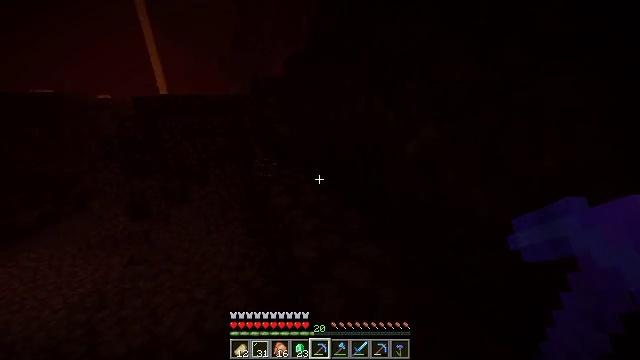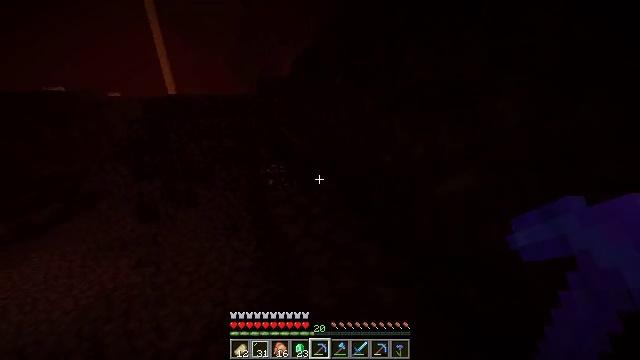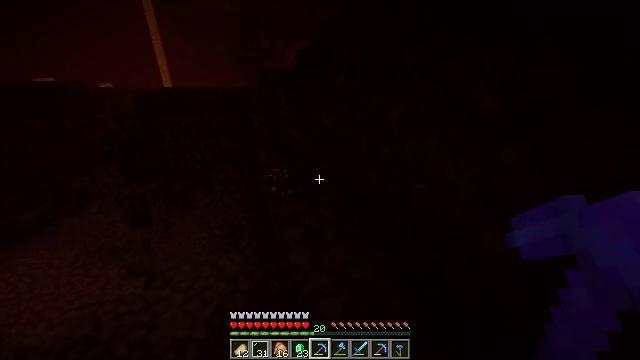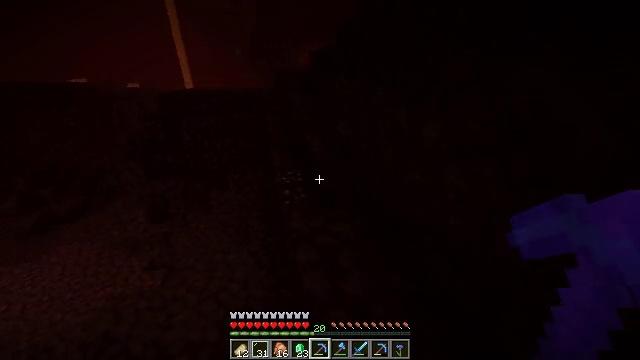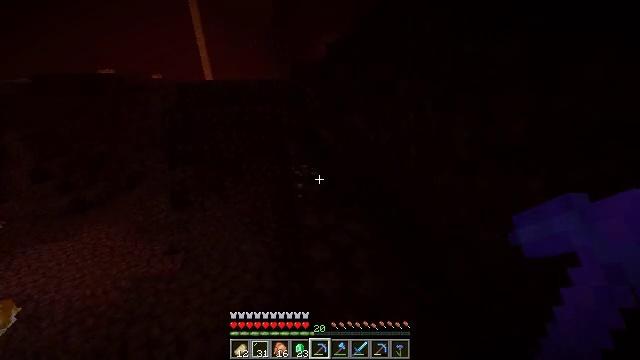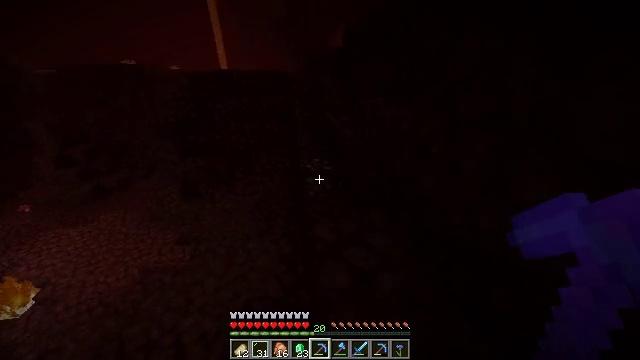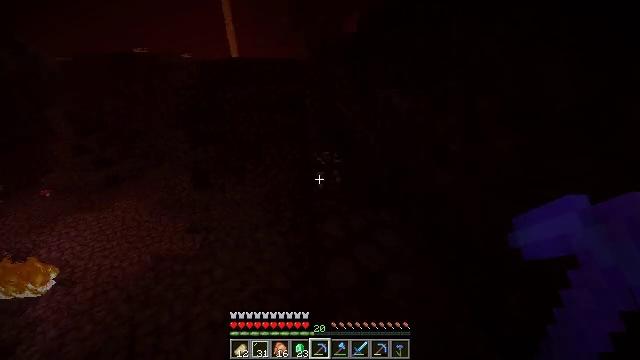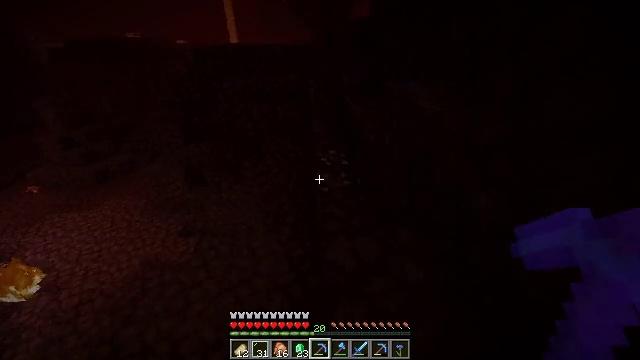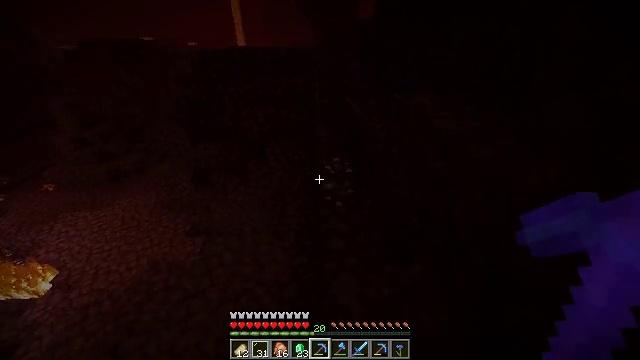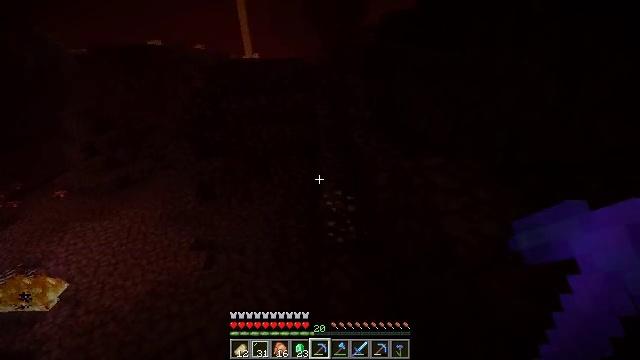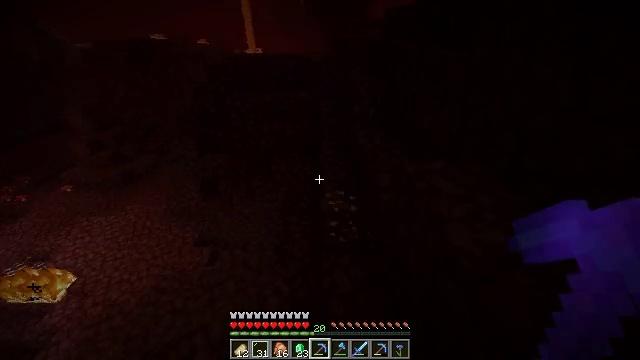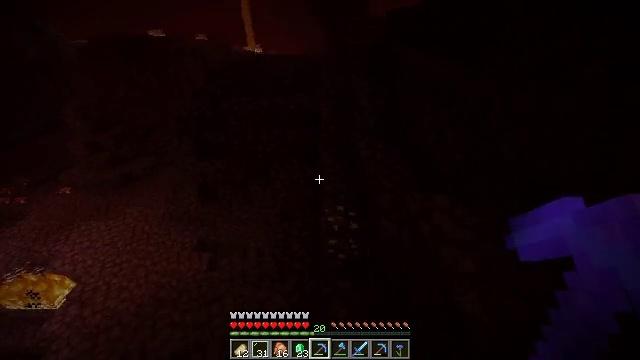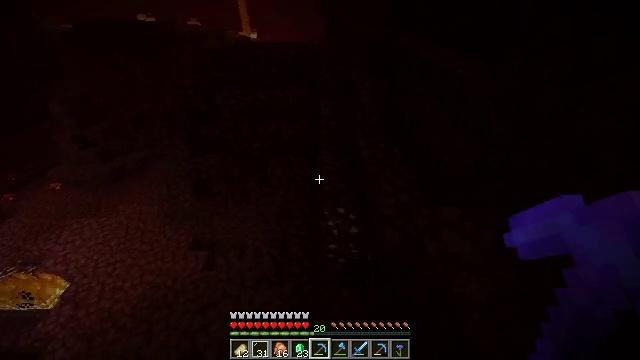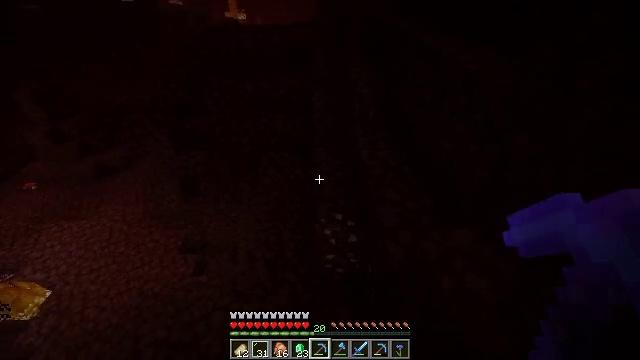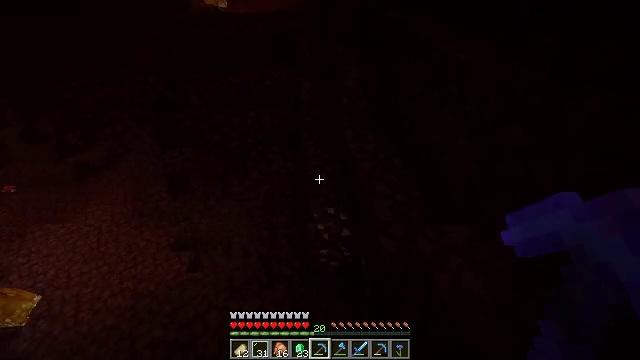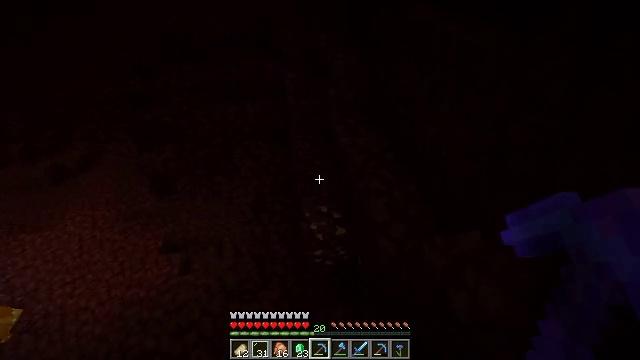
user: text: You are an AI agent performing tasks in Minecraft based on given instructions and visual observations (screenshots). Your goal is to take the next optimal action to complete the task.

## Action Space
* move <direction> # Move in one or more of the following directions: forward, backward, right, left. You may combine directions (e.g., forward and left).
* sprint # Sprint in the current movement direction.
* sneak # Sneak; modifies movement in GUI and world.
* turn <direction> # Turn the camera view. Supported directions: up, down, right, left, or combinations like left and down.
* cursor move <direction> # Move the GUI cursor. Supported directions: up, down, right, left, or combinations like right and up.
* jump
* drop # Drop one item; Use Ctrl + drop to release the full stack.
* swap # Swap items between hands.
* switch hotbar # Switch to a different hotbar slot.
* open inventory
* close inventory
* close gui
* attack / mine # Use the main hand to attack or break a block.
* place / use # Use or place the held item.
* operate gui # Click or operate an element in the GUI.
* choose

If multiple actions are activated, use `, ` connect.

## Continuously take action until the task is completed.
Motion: motion action
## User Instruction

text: Collect nether gold ore blocks.
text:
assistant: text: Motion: move forward, sprint, turn left, jump
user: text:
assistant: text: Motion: move forward, turn left, jump
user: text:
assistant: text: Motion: move forward, turn left and down, jump
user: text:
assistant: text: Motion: move forward, turn left and down, jump
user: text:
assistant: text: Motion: move forward, turn left and down, jump
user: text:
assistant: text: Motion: move forward, turn left and down, jump
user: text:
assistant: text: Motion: move forward, turn left, jump
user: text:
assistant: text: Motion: move forward, sprint, turn left and down, jump
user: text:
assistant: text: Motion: move forward, sprint, turn left, jump
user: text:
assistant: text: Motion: move forward, sprint, turn down, jump
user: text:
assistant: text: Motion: move forward, turn down, jump
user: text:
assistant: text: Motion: move forward, turn down, jump
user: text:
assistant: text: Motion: move forward, turn right and down, jump
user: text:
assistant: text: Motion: move forward, turn right and down, jump
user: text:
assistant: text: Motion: move forward, turn right and down, jump
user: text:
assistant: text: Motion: move forward, turn right and down
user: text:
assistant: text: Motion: turn right and down
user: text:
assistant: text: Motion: turn right and down
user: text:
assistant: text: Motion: turn right and down
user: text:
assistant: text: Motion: turn down
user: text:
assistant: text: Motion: attack / mine
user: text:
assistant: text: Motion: attack / mine
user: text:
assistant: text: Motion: attack / mine
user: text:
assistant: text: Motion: attack / mine
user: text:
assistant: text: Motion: turn down, attack / mine
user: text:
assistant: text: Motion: turn right and down, attack / mine
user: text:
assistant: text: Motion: turn right, attack / mine
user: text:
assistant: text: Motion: turn right, attack / mine
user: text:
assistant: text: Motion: turn right and up, attack / mine
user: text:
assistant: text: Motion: attack / mine